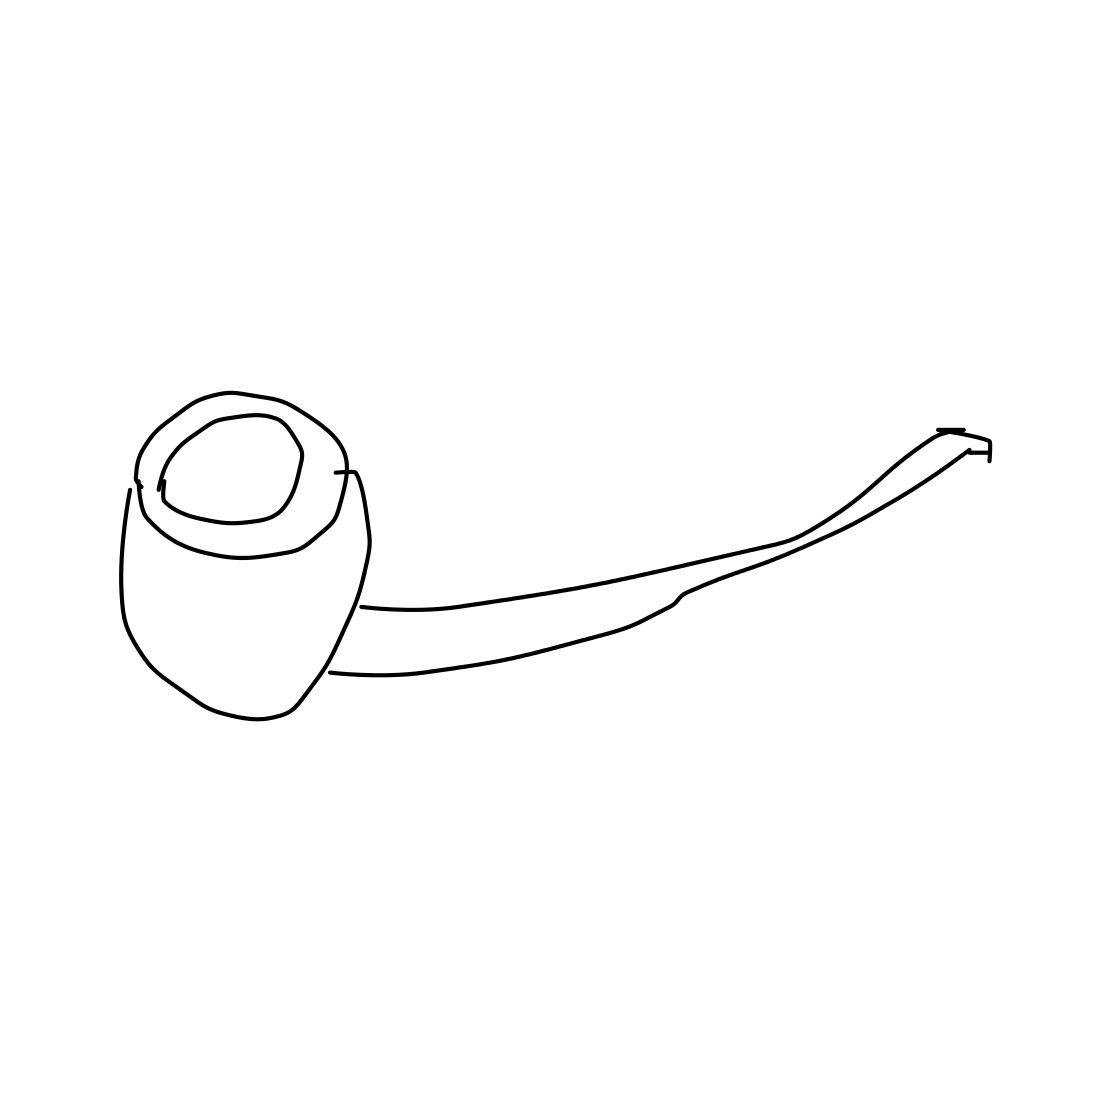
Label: pipe (for smoking)